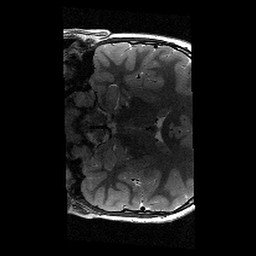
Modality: T2w
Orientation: coronal
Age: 10
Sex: male
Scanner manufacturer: siemens
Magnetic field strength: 3 T
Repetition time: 9.23 s
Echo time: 0.067 s